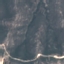
Label: HerbaceousVegetation